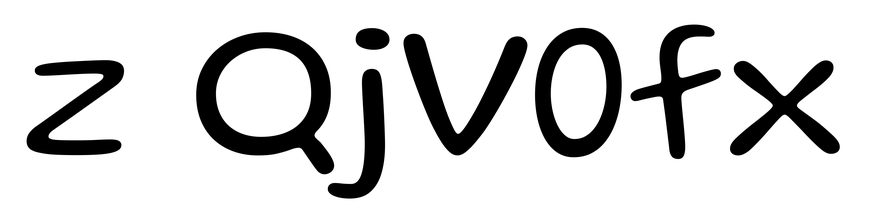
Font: Gluten_Light